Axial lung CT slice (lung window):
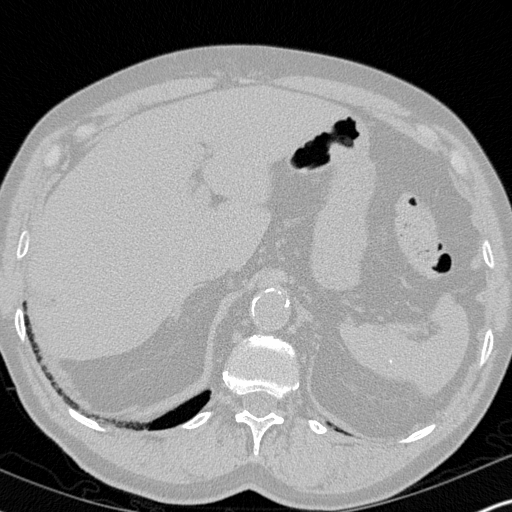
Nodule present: no